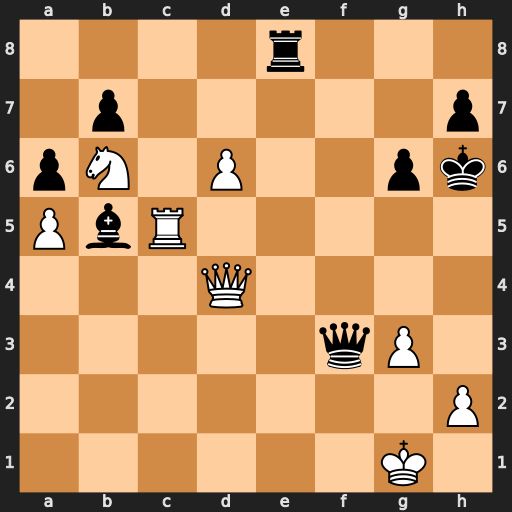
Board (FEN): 4r3/1p5p/pN1P2pk/PbR5/3Q4/5qP1/7P/6K1
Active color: w
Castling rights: -
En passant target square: -
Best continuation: Qh4+ Kg7 Rc7+